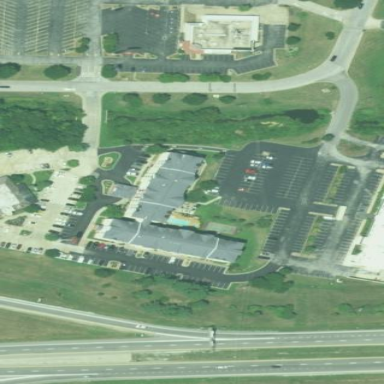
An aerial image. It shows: Hotel building.